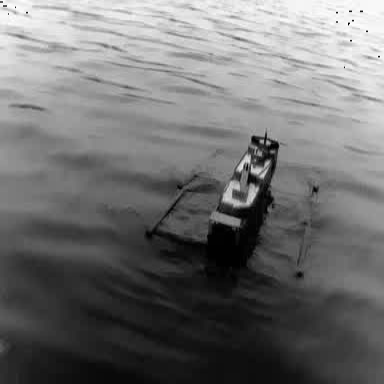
There is a container_ship in the infrared image.